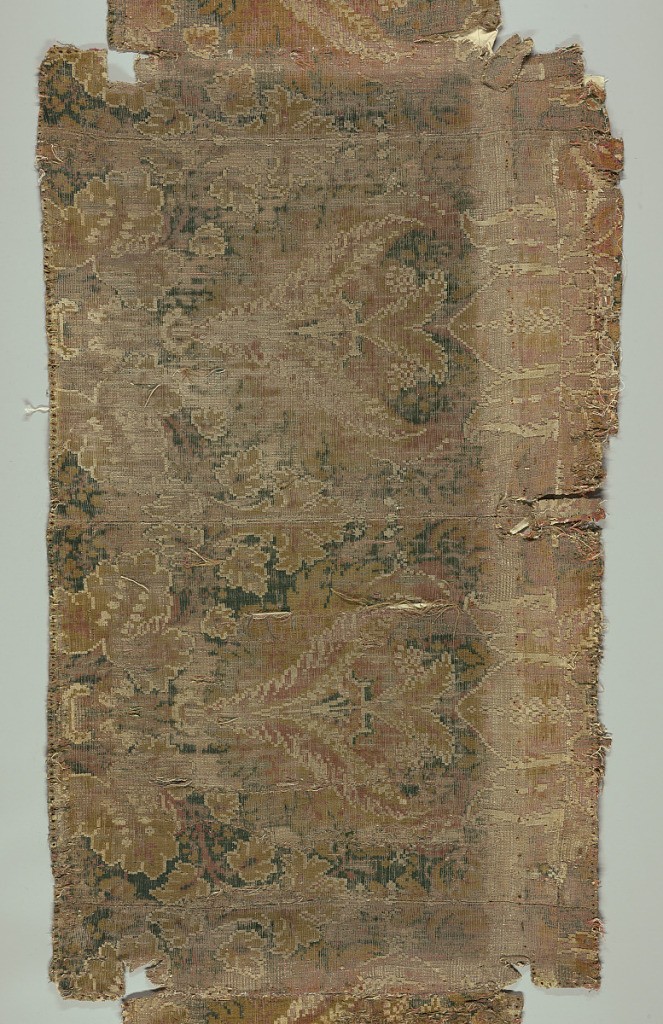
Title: Upholstery fabric
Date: late 17th century
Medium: wool, linen Technique: pile weave
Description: Very long narrow vertical symmetrical repeat of floral forms with long spreading and enclosing leaves and some filling decoration. In white, dark green, rust, pink, and dark golden tan wool pile formed by extra pile warps on a ground of very dark linen. Several dark plain cloth selvages. Used as upholstery fabric on a settee.